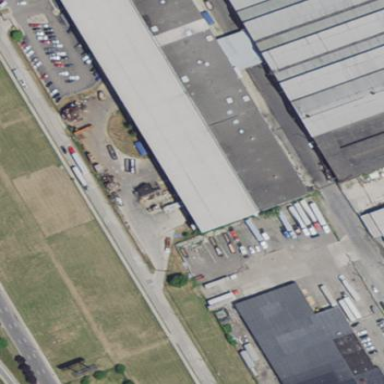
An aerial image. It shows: Industrial area.